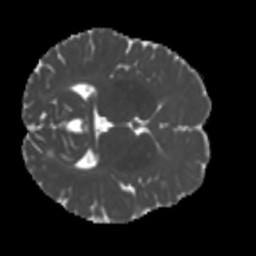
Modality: MD
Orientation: axial
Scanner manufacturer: siemens
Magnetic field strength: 3 T
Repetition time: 4 s
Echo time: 0.0594 s